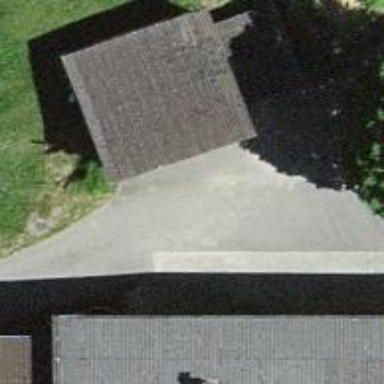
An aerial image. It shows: Garage.